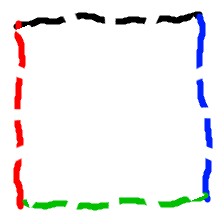
Shape: square